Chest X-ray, AP view. Patient: 18 years old, sex M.
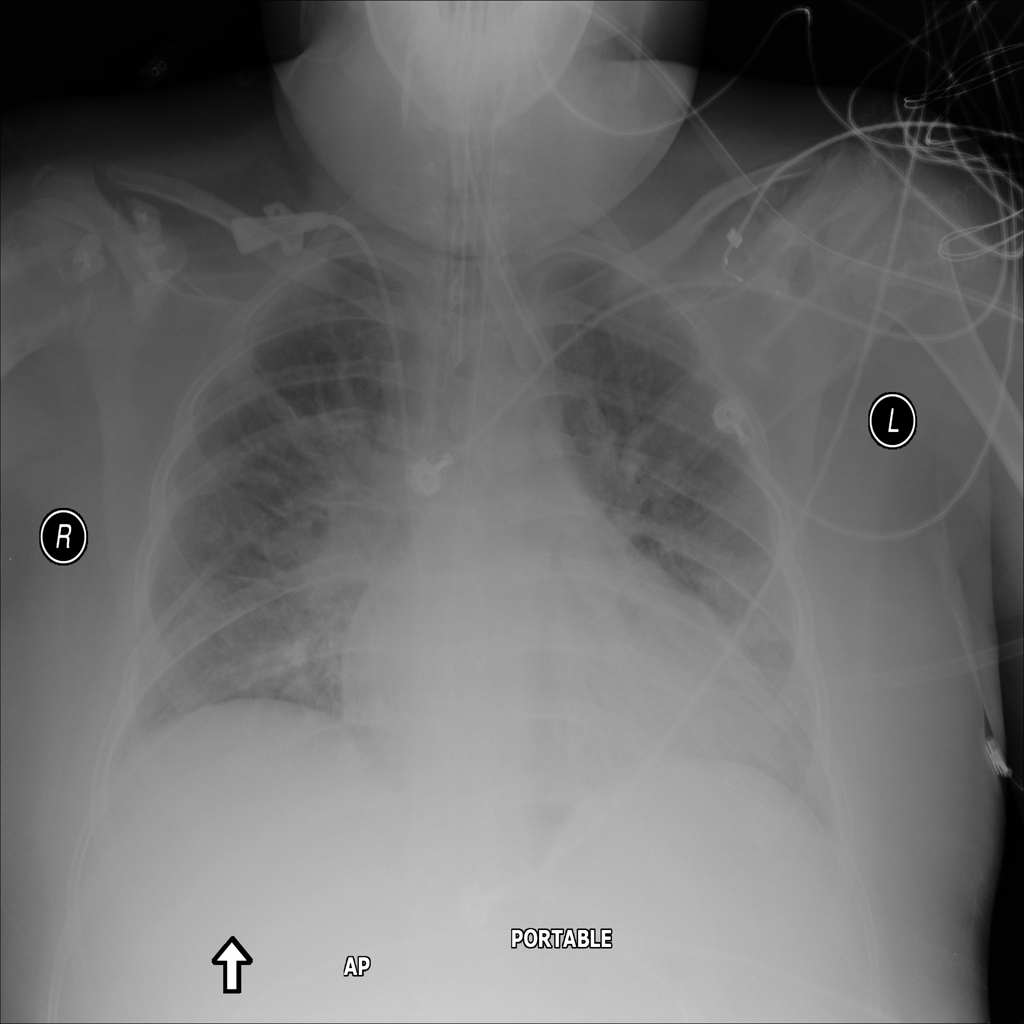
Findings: No Finding